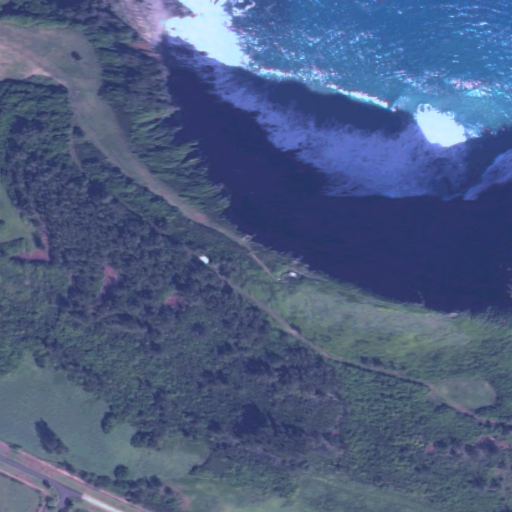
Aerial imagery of mountain in Hawaii named Crater Hill containing only unknown